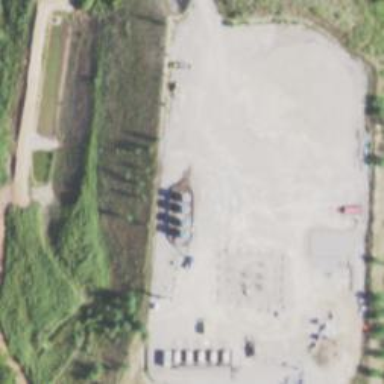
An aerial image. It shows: Storage tank with man-made structure.